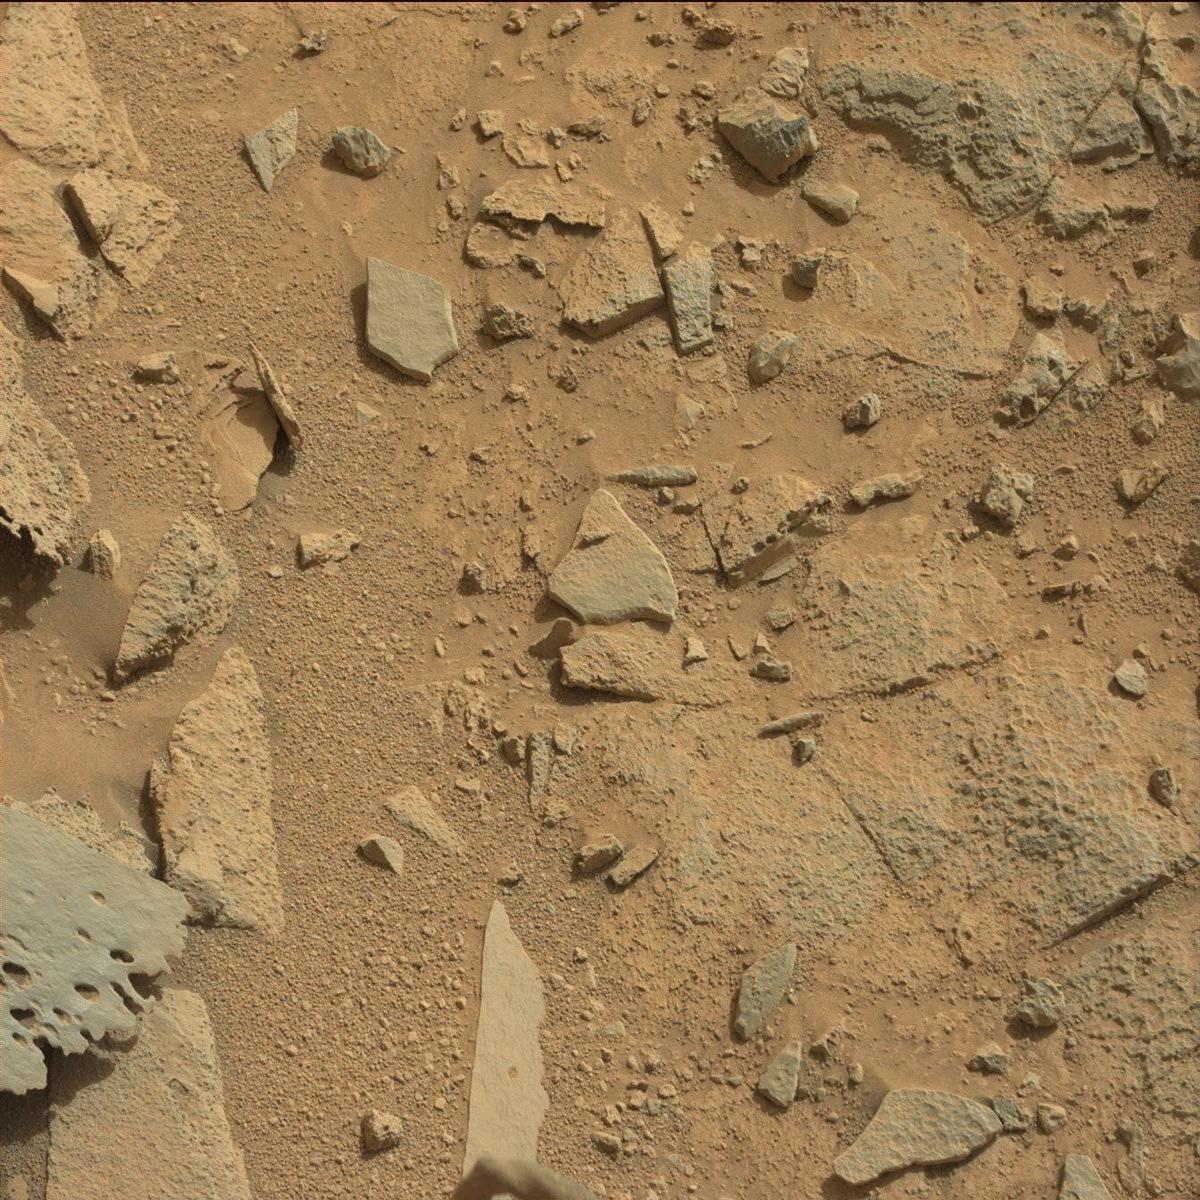
Terrain classes present: Bedrock, Rock, Sand / Soil